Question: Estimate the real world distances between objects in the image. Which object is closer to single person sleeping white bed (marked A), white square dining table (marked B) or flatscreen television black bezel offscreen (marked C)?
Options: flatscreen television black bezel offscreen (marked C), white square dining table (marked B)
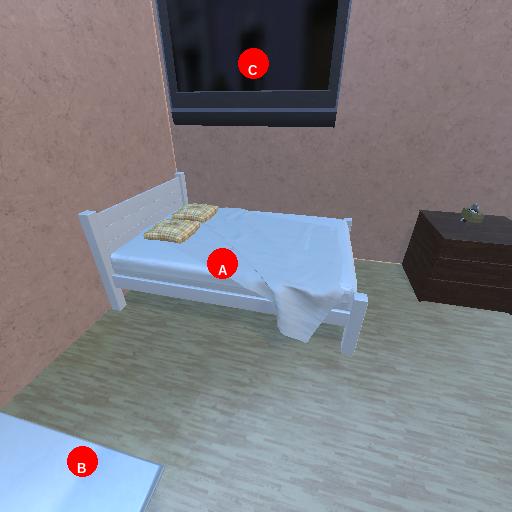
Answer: flatscreen television black bezel offscreen (marked C)